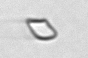
Label: detritus_transparent